Brain MRI, t1w sequence, axial 2D slice.
Patient: age 34, sex F, weight 95 kg, height 1.95 m
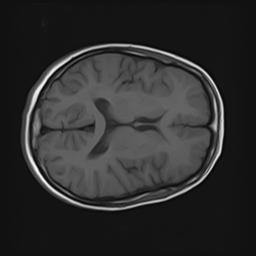